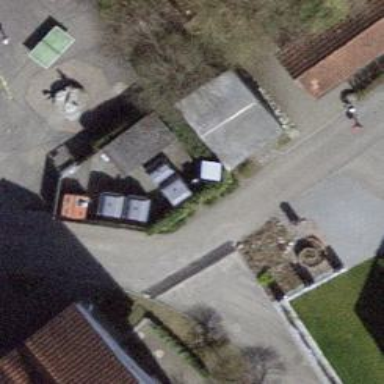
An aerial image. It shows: Recycling container for scrap metal. It is designated as recycling amenity.